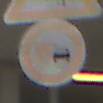
Verkehrszeichen: UeberholverbotKraftfahrzeuge
Zusatzzeichen oben: SeitenwindVonRechts
Umgebung: Roofed, Urban
Tageszeit: Midday
Wetter: Overcast
Licht: Artificial
Jahreszeit: NotSpecified
Kontrast: MediumContrast